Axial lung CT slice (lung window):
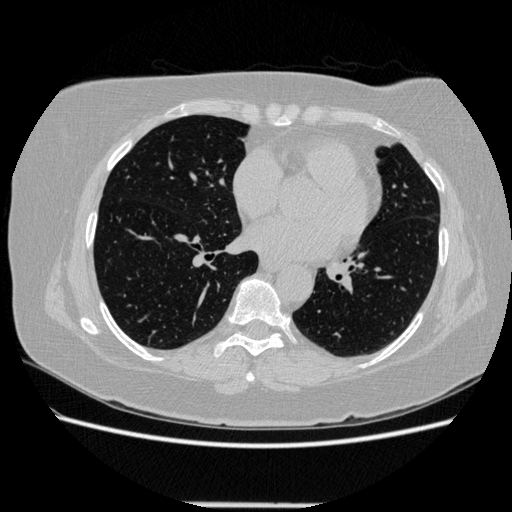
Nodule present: no